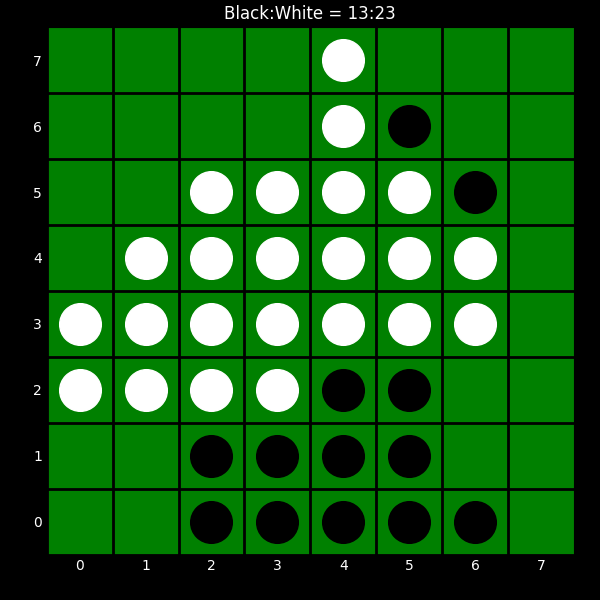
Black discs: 13
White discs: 23